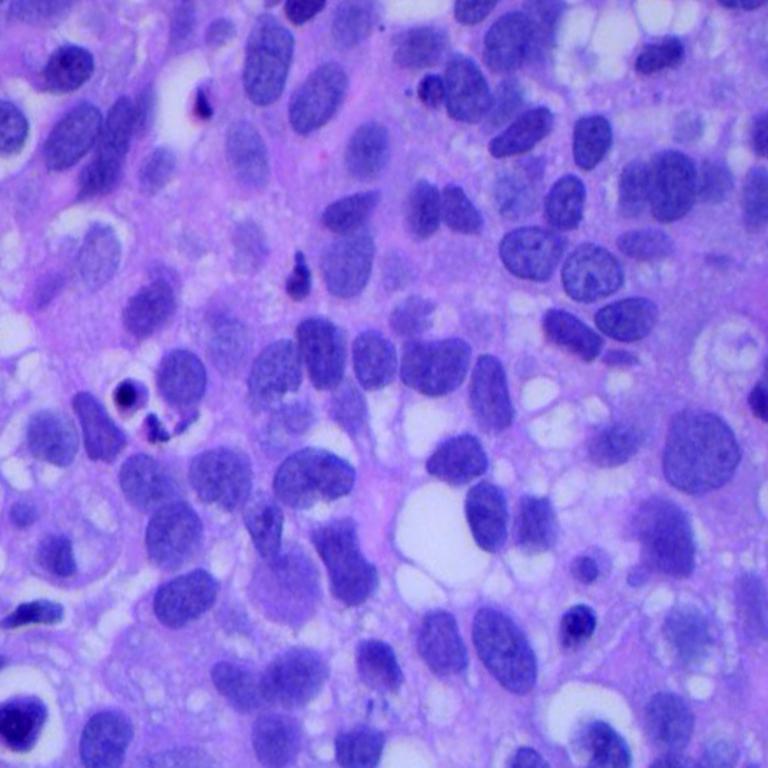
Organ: lung
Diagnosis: squamous carcinomas